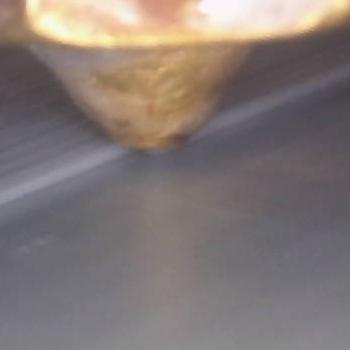
Flow rate: 59%